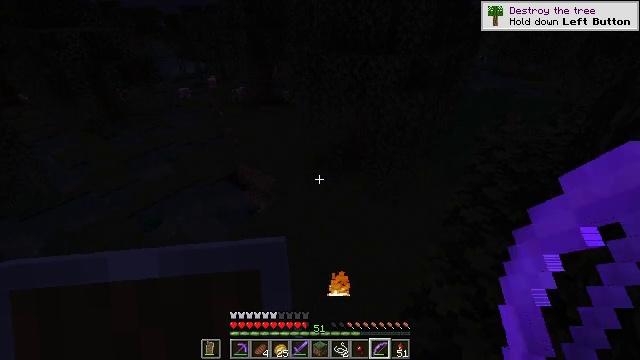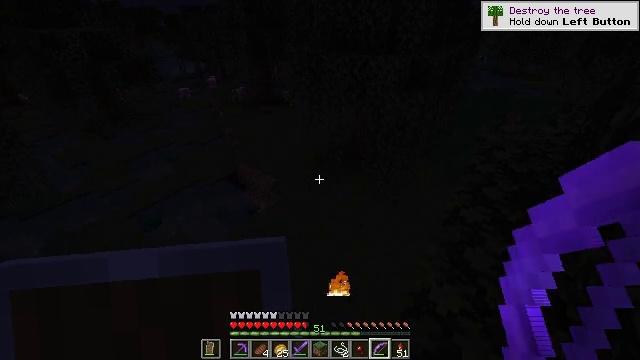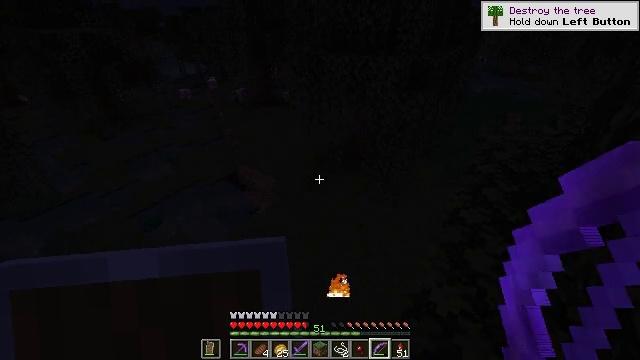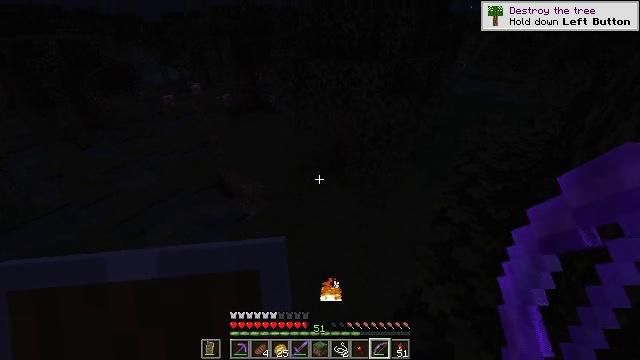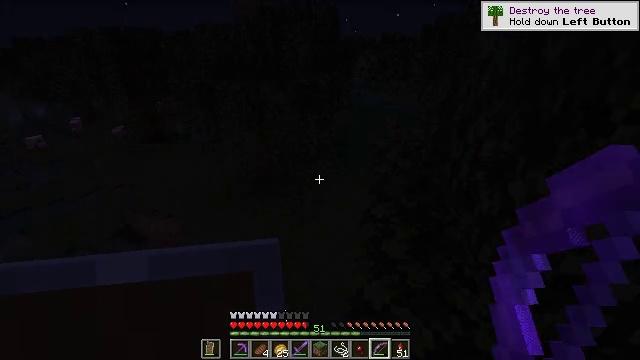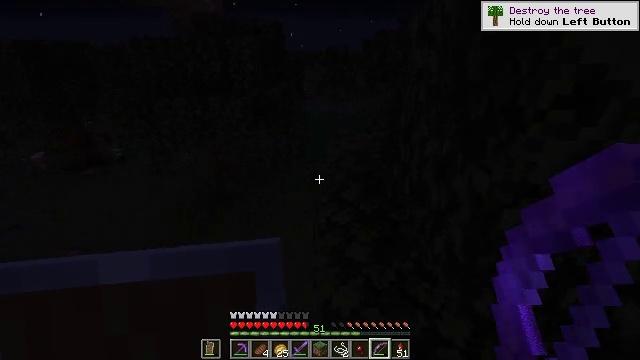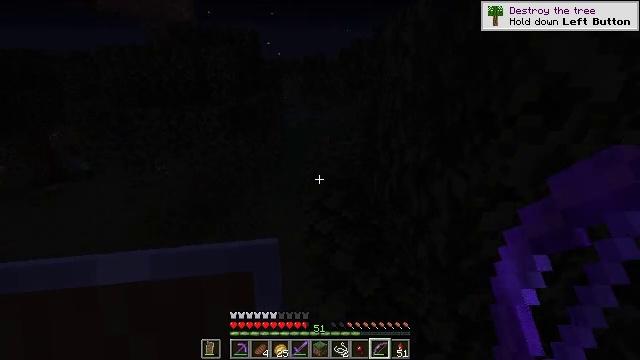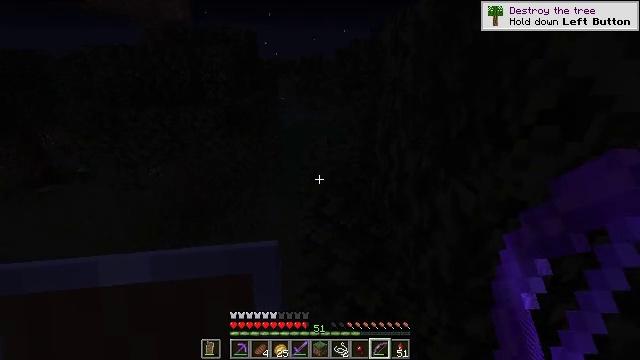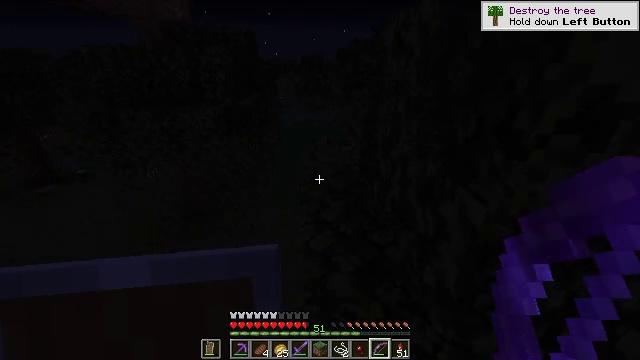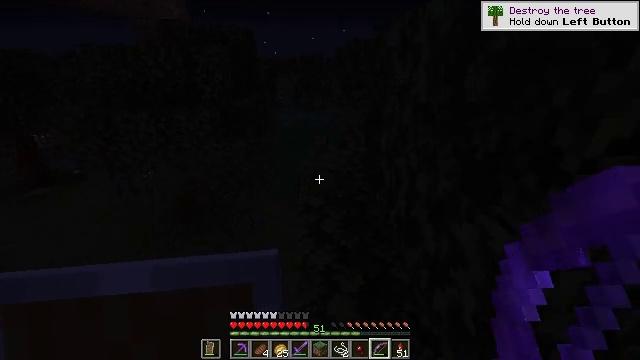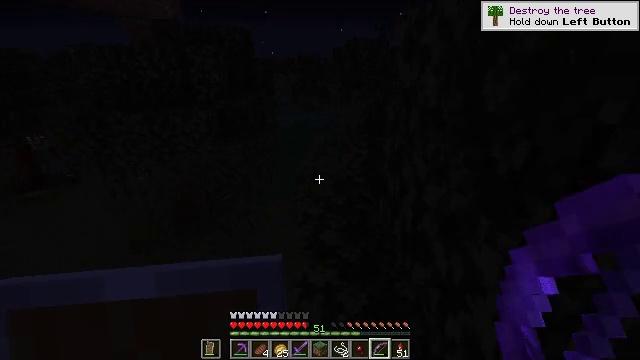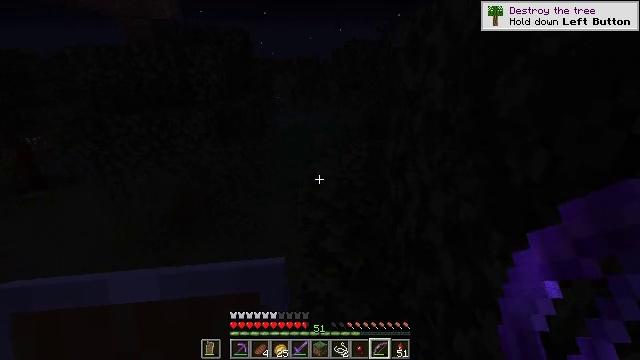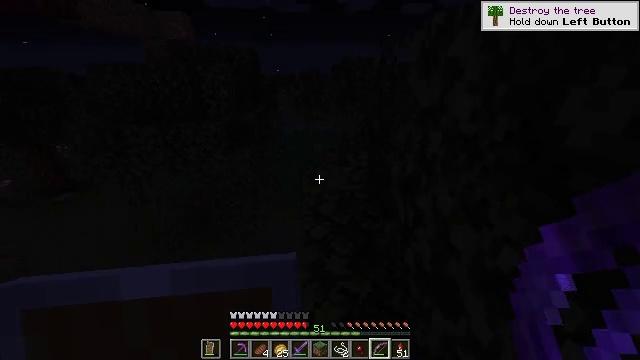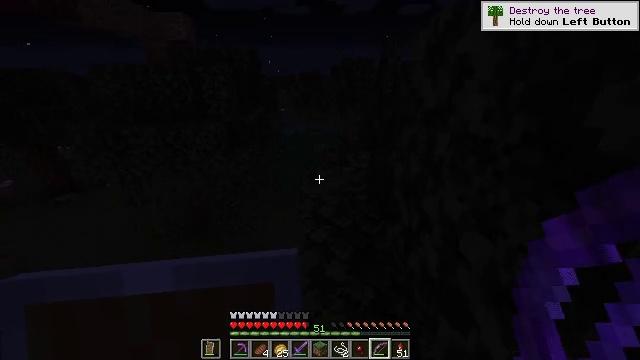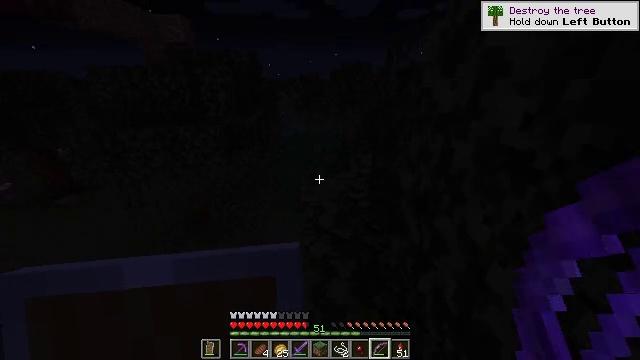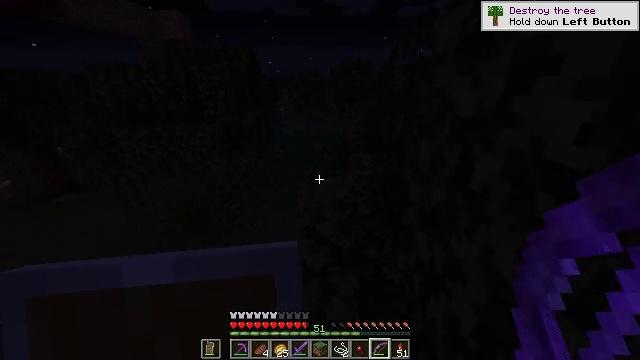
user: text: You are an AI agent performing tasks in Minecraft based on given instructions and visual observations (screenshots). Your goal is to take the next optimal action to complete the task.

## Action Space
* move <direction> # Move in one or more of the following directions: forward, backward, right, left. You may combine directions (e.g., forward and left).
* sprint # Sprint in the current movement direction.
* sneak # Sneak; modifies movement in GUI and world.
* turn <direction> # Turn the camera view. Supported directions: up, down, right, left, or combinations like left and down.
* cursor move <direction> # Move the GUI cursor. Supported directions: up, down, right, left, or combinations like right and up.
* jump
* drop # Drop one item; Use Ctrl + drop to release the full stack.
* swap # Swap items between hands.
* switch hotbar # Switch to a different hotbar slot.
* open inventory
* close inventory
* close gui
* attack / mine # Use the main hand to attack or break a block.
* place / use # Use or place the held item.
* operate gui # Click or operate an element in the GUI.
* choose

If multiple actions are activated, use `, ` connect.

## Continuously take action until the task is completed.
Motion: motion action
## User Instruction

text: Kill the slime.
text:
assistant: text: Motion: no_op
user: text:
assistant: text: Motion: no_op
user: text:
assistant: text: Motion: turn right
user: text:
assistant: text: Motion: turn right and up
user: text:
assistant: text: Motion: turn right and up
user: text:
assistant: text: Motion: move forward, turn right and up
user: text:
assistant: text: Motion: move forward
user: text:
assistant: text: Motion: move forward
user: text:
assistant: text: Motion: no_op
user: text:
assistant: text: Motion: move forward
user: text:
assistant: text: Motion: move forward
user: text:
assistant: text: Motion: move forward
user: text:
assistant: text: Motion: move forward
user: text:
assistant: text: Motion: move forward
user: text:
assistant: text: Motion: move forward
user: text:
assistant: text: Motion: move forward
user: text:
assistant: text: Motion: move forward
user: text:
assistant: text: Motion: move forward
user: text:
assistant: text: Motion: move forward, turn left and down
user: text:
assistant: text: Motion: move forward, turn down
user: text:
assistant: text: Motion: move forward, turn down
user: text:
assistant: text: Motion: move forward, turn down
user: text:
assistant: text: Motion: move forward, turn down
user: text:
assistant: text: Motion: move forward, turn left and down
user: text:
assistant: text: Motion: move forward, turn left and down
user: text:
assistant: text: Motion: move forward, turn left and down
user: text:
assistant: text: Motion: move forward, turn left
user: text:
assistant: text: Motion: move forward, turn left
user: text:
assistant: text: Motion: move forward, turn left and up
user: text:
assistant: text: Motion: move forward, turn left